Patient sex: M
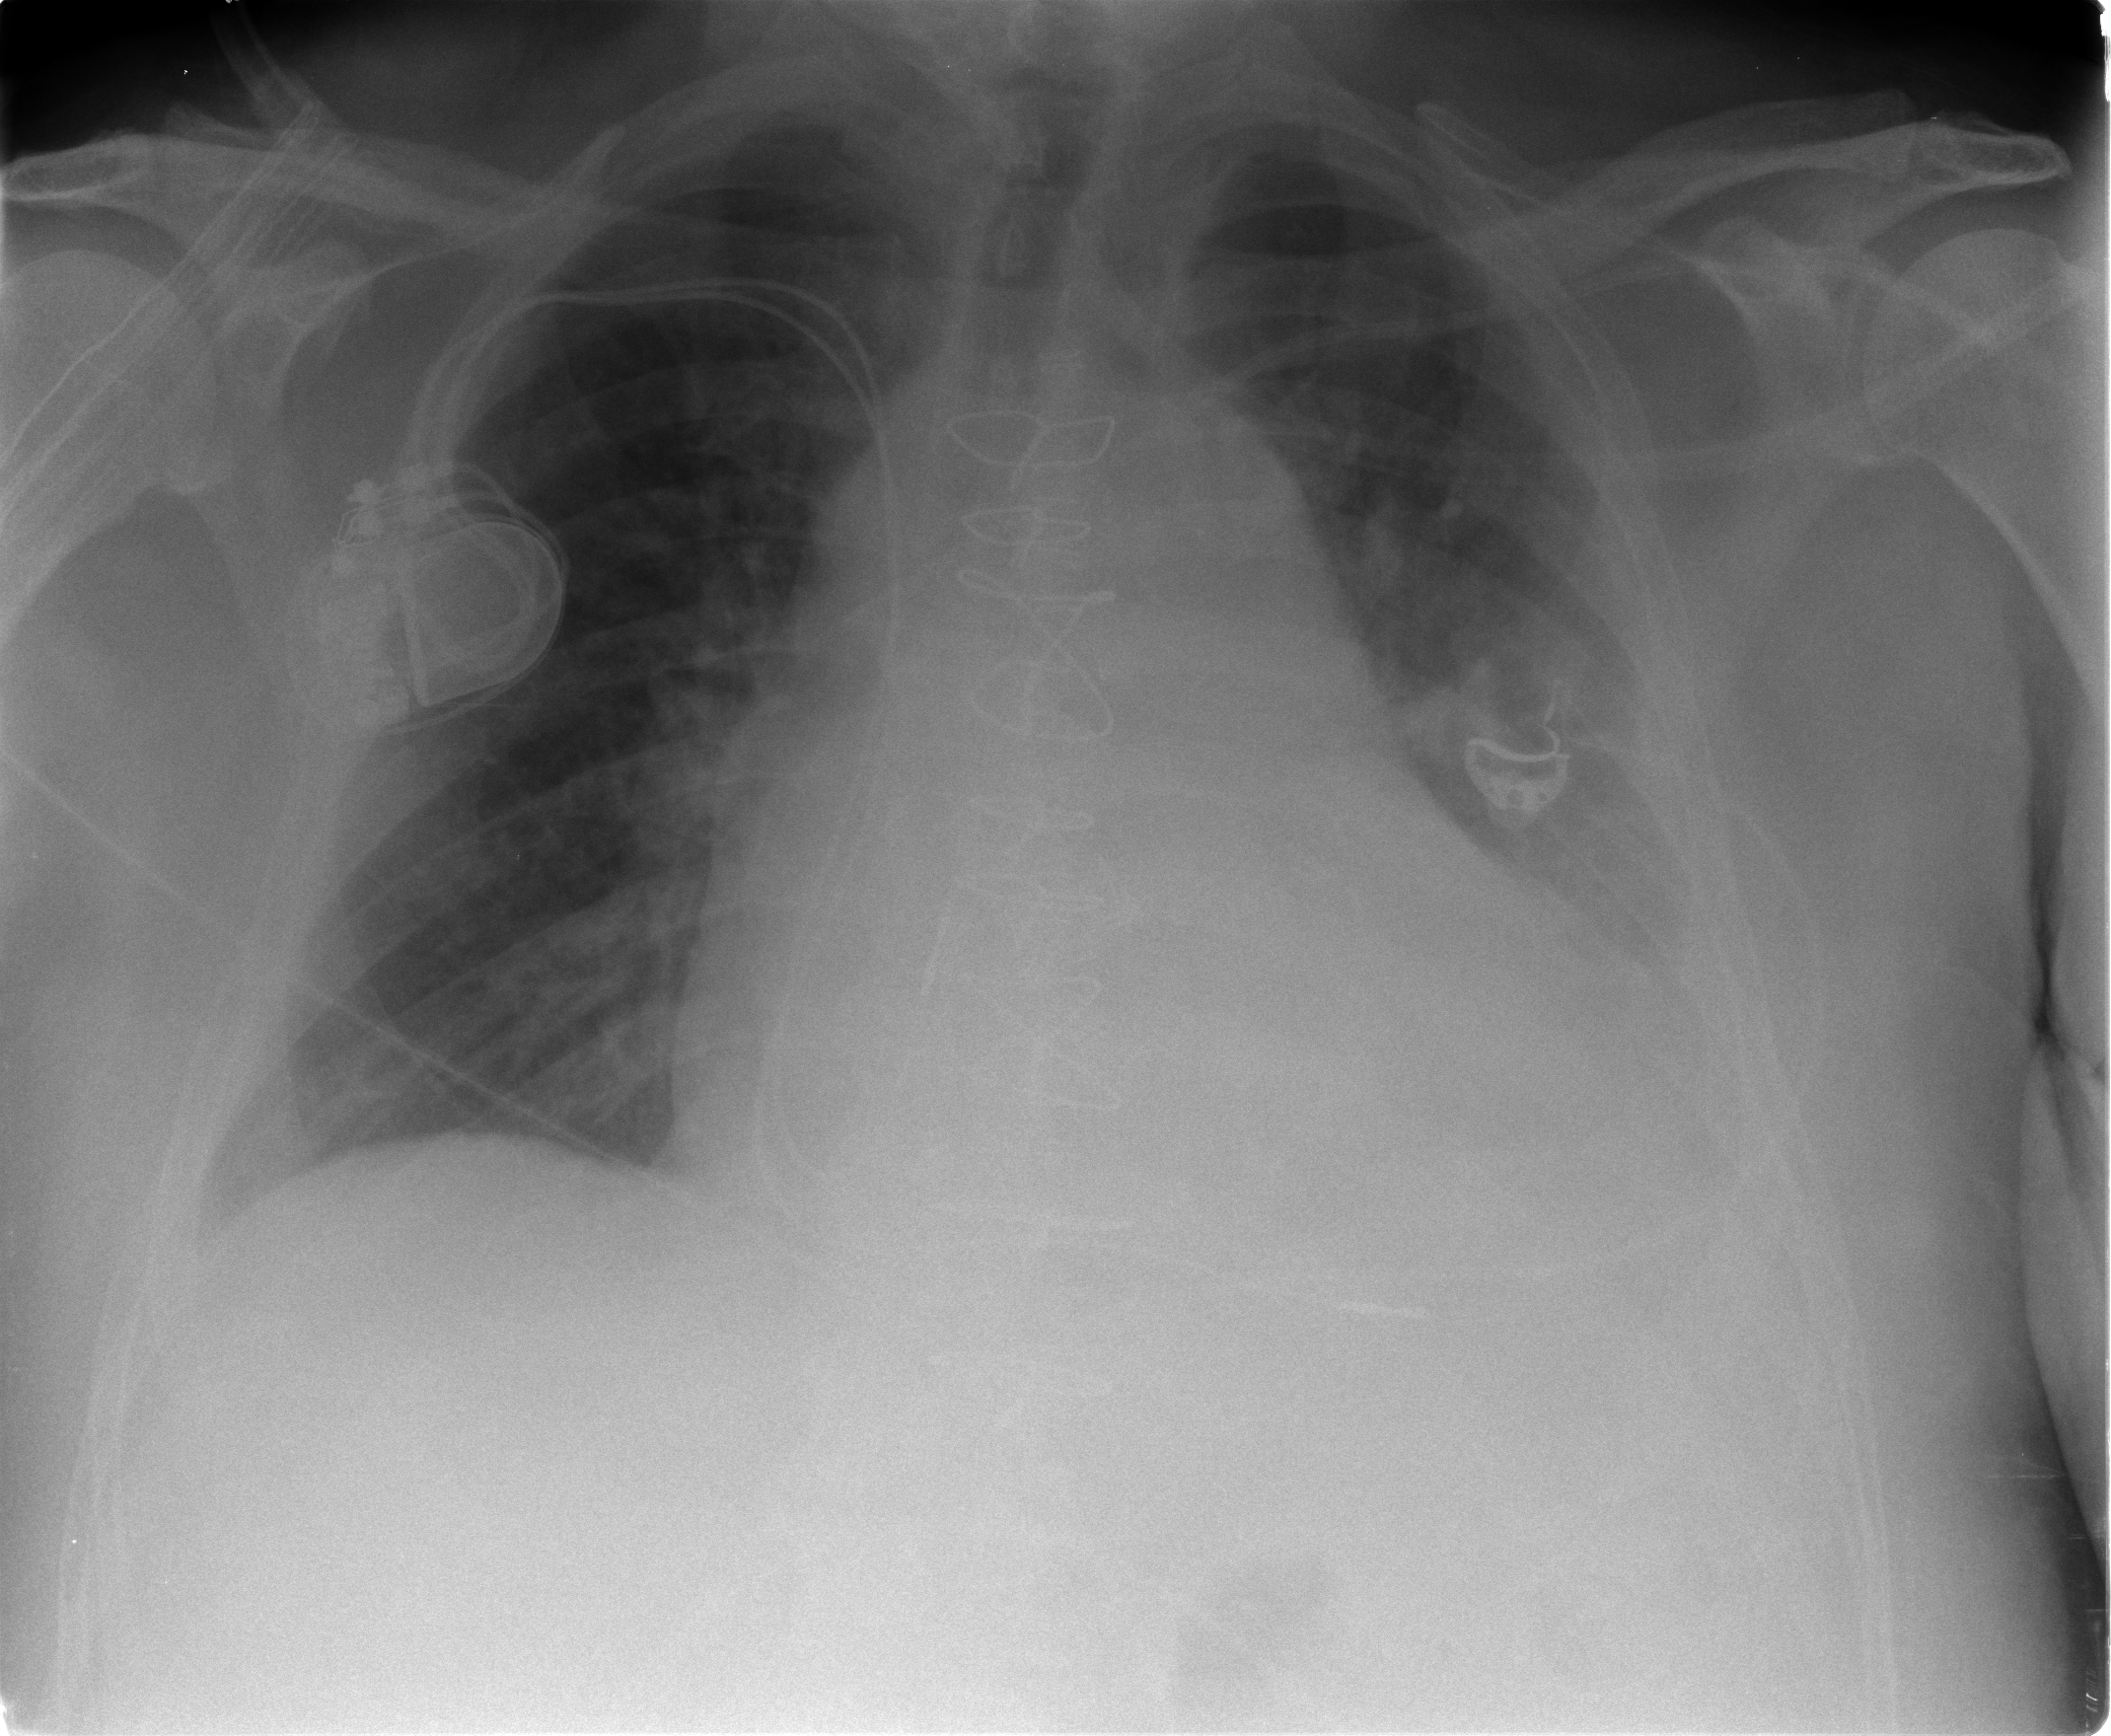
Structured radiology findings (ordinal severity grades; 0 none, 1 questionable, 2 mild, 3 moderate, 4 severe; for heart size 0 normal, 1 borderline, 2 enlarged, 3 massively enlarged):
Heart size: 2
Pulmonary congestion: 2
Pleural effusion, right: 2
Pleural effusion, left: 3
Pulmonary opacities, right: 0
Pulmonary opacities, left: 0
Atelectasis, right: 2
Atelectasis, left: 2